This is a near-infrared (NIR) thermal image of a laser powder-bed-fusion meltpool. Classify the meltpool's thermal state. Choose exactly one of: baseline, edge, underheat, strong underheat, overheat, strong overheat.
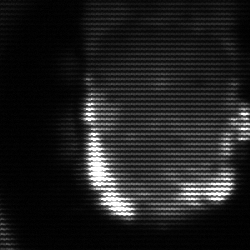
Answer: baseline